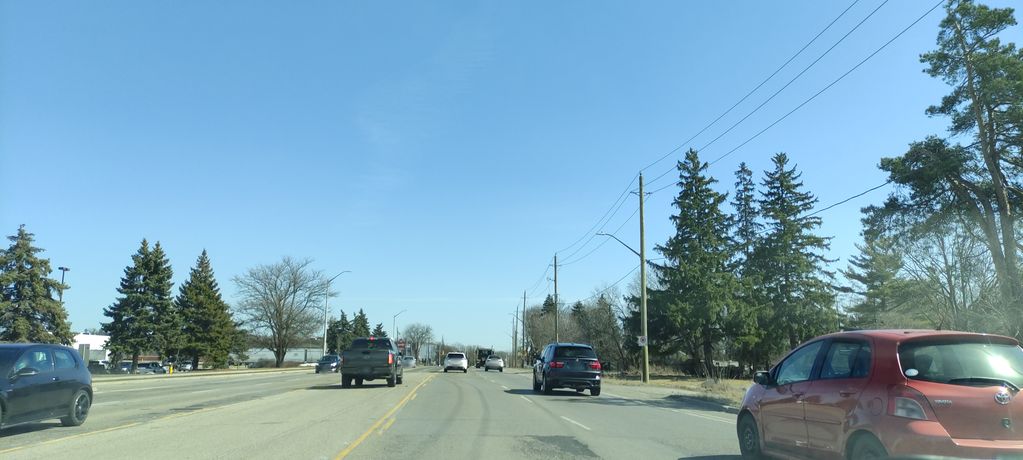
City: kitchener-waterloo